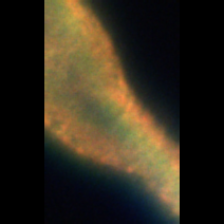
Taxon: Unknown_full_image
Group: Unknown